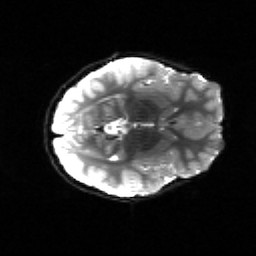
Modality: sbref
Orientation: axial
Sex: female
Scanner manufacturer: siemens
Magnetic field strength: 3 T
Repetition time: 5 s
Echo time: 0.071 s